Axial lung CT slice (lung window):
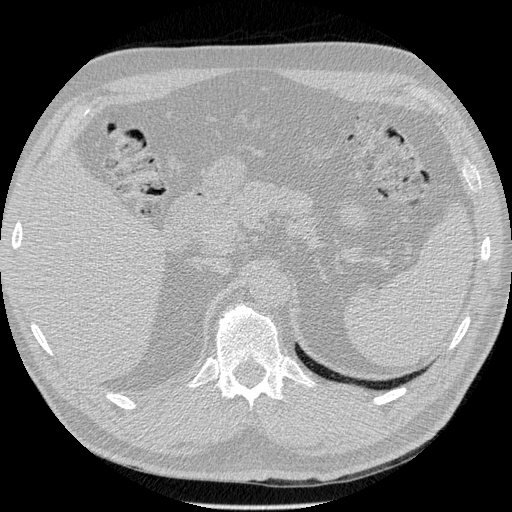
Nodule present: no